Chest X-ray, AP view. Patient: 33 years old, sex F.
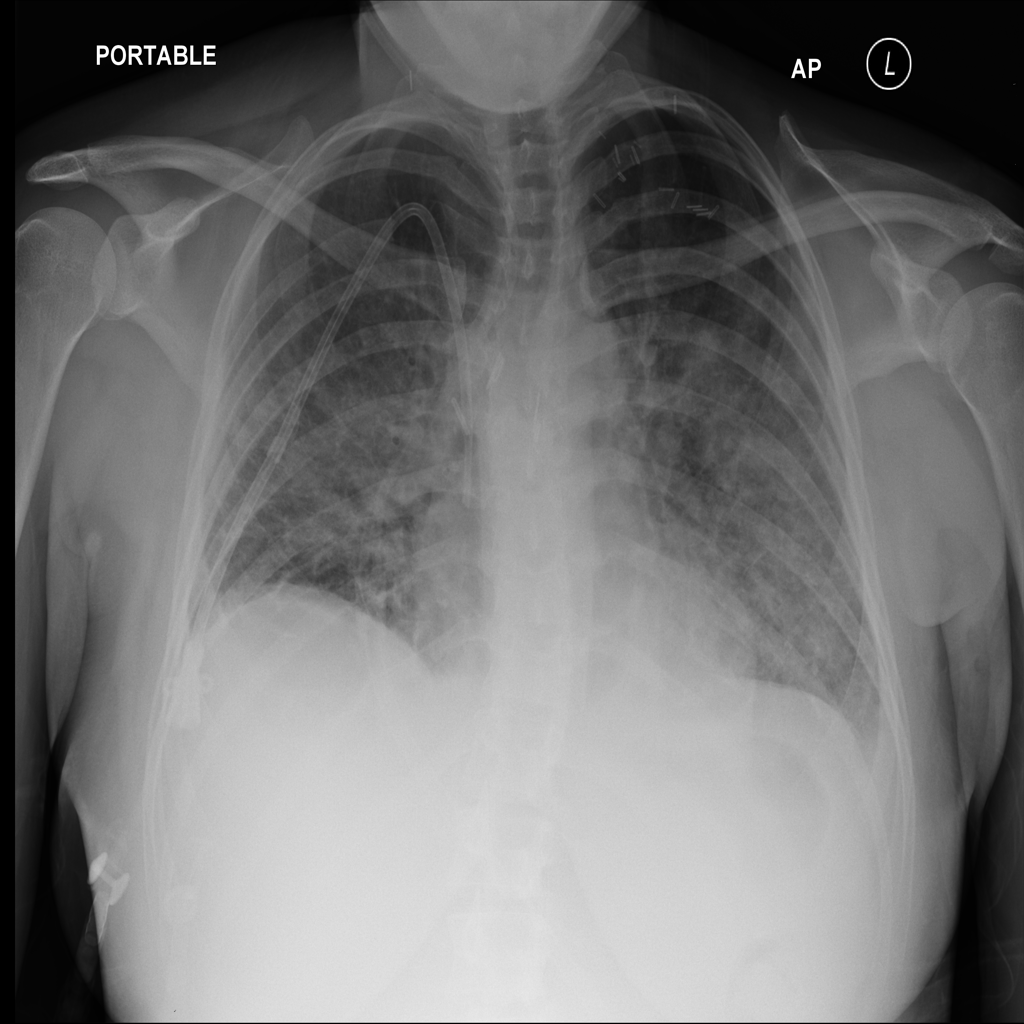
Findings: Edema, Infiltration